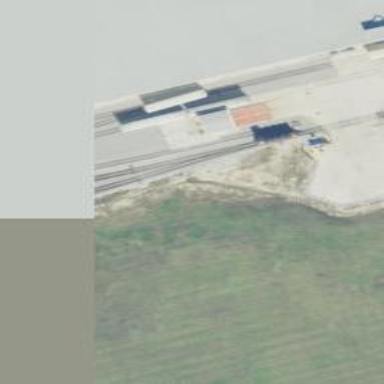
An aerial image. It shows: Railway spur service.